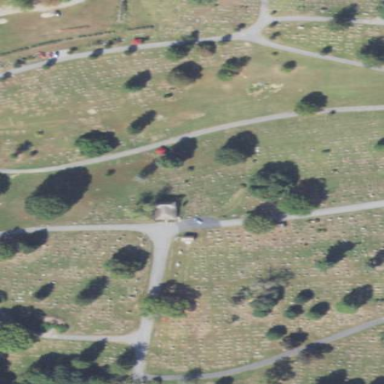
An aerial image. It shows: Cemetery.